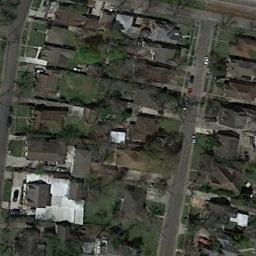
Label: dense_residential